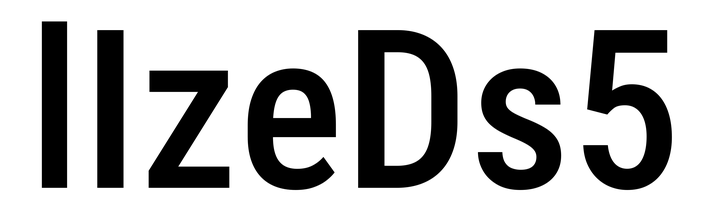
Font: Roboto_Condensed_Medium